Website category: auto
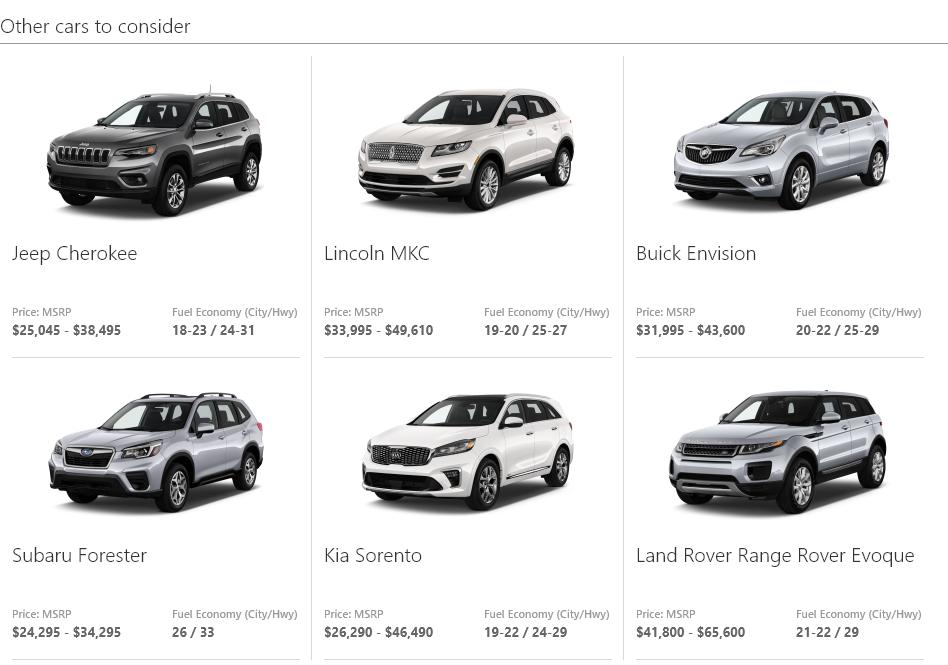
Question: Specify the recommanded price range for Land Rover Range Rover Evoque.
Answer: $41,800 - $65,600

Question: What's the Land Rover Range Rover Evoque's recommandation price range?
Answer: $41,800 - $65,600

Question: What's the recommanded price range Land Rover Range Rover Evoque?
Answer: $41,800 - $65,600

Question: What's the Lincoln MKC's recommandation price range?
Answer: $33,995 - $49,610

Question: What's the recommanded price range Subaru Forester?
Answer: $24,295 - $34,295

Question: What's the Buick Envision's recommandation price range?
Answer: $31,995 - $43,600

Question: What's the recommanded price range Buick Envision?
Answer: $31,995 - $43,600

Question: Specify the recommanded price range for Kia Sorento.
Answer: $26,290 - $46,490

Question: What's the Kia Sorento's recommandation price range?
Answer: $26,290 - $46,490

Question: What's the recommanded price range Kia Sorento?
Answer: $26,290 - $46,490

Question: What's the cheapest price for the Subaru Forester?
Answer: $24,295

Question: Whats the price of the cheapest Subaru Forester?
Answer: $24,295

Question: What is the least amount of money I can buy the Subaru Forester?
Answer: $24,295

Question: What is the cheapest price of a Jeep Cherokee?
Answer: $25,045

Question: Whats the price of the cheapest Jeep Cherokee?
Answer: $25,045

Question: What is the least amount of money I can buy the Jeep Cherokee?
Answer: $25,045

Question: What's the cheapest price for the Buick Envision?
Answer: $31,995

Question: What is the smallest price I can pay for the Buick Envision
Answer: $31,995

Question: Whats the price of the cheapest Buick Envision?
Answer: $31,995

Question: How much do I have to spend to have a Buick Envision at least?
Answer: $31,995

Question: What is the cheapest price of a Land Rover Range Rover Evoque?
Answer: $41,800

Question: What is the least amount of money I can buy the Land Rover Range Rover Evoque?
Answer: $41,800

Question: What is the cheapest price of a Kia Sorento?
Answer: $26,290

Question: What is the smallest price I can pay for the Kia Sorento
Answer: $26,290

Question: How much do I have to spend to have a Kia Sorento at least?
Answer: $26,290

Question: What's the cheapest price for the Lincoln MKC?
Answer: $33,995

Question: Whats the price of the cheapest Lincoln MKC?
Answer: $33,995

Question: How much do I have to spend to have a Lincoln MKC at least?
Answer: $33,995

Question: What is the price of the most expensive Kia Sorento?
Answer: $46,490

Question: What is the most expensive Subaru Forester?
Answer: $34,295

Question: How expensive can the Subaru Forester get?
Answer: $34,295

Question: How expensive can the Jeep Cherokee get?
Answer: $38,495

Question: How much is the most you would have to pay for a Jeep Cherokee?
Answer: $38,495

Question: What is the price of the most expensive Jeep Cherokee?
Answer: $38,495

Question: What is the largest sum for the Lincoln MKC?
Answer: $49,610

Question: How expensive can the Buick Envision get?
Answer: $43,600

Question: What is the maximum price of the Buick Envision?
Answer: $43,600

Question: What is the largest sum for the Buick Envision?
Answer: $43,600

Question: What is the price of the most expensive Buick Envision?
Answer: $43,600

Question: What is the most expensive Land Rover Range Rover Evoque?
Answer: $65,600

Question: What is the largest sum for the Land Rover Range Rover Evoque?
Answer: $65,600

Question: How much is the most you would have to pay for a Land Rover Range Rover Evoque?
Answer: $65,600

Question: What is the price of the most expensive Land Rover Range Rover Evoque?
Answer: $65,600

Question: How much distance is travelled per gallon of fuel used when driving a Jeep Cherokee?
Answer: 18-23 / 24-31

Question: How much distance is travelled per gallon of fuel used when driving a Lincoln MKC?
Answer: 19-20 / 25-27

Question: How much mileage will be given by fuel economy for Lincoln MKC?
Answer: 19-20 / 25-27

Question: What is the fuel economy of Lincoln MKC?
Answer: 19-20 / 25-27

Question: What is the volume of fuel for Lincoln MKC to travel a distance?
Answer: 19-20 / 25-27

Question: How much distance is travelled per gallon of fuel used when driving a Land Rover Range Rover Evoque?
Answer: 21-22 / 29

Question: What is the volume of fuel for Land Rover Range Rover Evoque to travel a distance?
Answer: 21-22 / 29

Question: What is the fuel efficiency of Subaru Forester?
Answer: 26 / 33

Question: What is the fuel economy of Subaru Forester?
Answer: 26 / 33

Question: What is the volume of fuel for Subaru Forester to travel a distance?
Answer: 26 / 33

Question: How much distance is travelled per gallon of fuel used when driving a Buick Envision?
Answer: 20-22 / 25-29

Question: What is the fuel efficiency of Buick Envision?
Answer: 20-22 / 25-29

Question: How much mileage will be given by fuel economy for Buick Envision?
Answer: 20-22 / 25-29

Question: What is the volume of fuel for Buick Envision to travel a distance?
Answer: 20-22 / 25-29

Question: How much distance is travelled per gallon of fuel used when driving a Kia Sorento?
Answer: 19-22 / 24-29

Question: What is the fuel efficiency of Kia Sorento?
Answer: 19-22 / 24-29

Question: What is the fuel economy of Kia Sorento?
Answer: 19-22 / 24-29

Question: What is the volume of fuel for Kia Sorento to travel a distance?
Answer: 19-22 / 24-29

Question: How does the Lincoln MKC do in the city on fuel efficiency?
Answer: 19-20

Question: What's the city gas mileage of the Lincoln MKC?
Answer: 19-20

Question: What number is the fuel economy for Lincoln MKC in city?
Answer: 19-20